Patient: sex M, age 63
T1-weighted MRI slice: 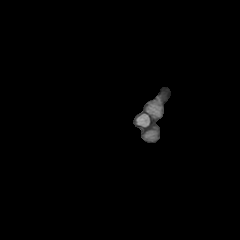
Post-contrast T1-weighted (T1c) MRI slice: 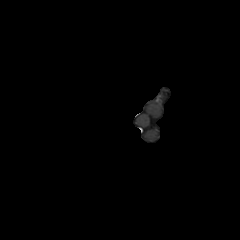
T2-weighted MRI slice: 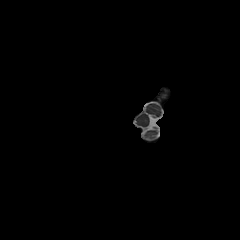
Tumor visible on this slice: no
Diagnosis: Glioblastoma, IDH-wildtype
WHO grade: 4